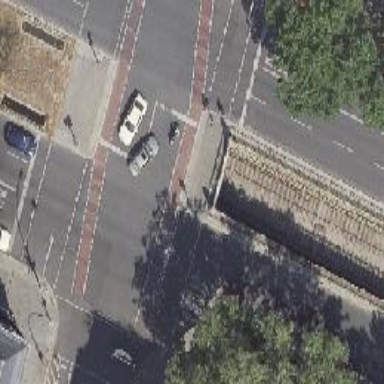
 featuring separate sidewalk and red-colored cycle lanes on both sides."